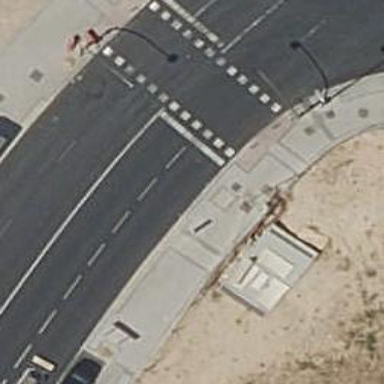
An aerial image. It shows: Bus stop with platform for public transport.